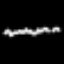
Label: squiggle